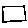
Label: square